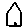
Label: house